Field crop: maize
Growth stage: 2
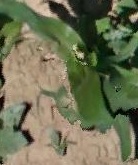
Species: maize